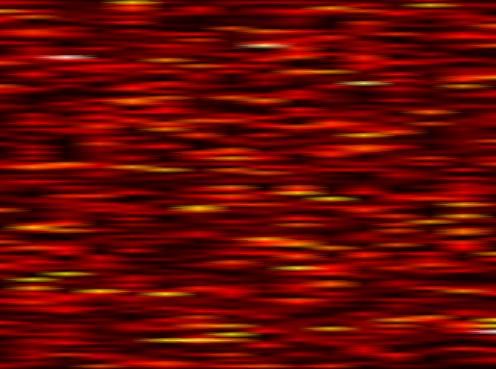
Label: OFDM